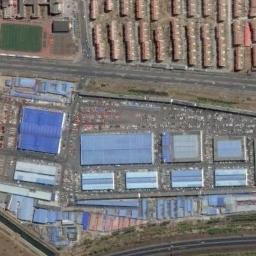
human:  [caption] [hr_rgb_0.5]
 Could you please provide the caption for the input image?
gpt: In an industrial area, There are neatly planned factories and roads, There are large parking lots, Goods are parked, And there are green belts .

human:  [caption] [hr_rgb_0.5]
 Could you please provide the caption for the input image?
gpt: There are many houses of different shapes and sizes in the industrial zone .

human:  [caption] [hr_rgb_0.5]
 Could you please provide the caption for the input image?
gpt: The industrial area has some neatly arranged blue workshops and neatly arranged red workshops and a ground track field is also in the industrial area .

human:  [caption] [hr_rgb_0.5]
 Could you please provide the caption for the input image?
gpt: The industry area is large .

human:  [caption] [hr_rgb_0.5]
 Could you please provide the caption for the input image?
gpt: There are many blue buildings and brown buildings on the industrial area .